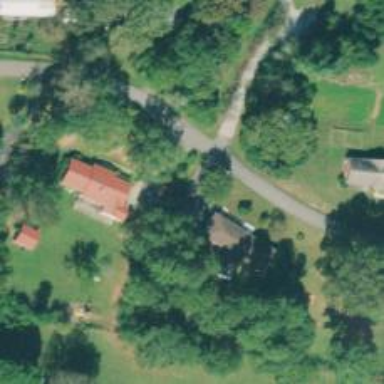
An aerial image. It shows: Driveway leading to service road.